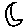
Label: moon